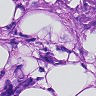
Metastatic tissue present: yes